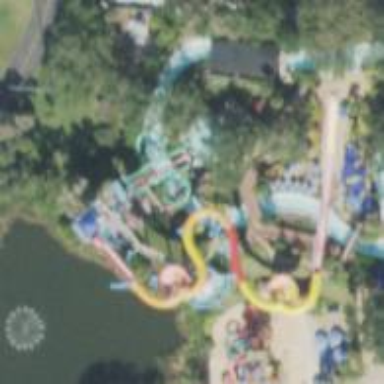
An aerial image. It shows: Water slide attraction.